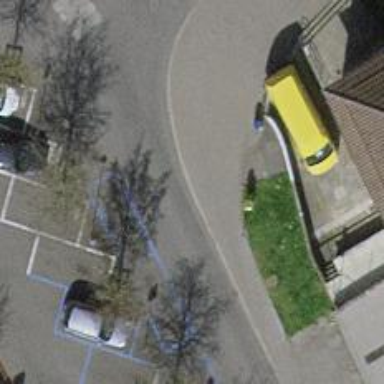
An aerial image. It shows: Post box.